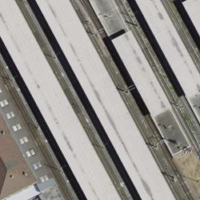
EUNIS habitat code: 57
Species observed at this site:
Cyanistes caeruleus
Turdus philomelos
Sturnus vulgaris
Chloris chloris
Dendrocopos major
Corvus frugilegus
Fringilla coelebs
Passer domesticus
Buteo buteo
Coloeus monedula
Columba palumbus
Chroicocephalus ridibundus
Turdus merula
Tachymarptis melba
Parus major
Erithacus rubecula
Milvus milvus
Pica pica
Phoenicurus ochruros
Garrulus glandarius
Columba livia
Ciconia ciconia
Falco tinnunculus